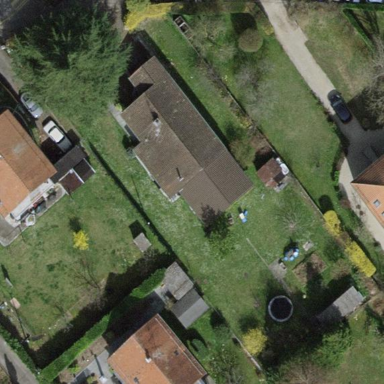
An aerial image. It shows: Garden enclosed by fence.